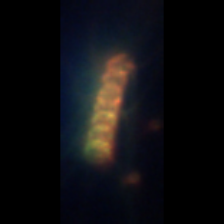
Taxon: Chaetoceros
Group: Diatoms